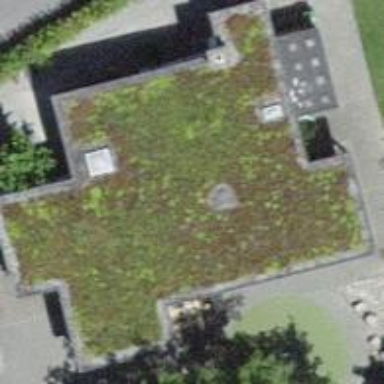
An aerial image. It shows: Flat roof kindergarten building.